Chest X-ray:
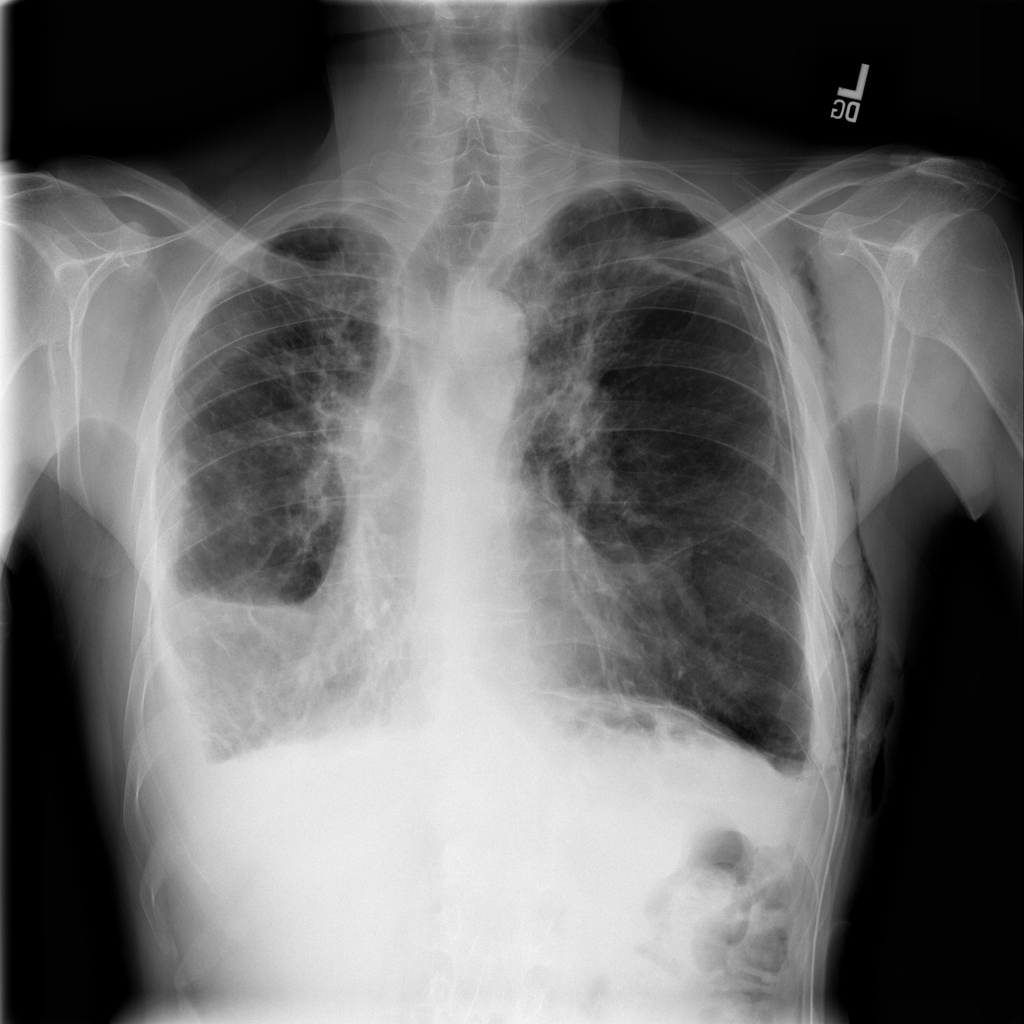
Findings: Pneumothorax, Fibrosis, Emphysema, Effusion, Pleural Thickening
No abnormal finding: no